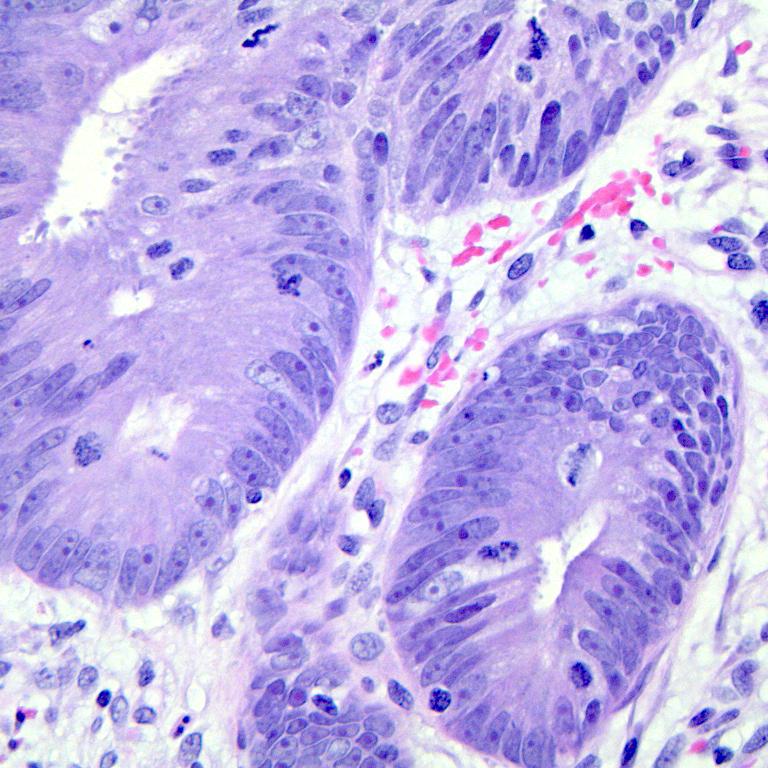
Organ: colon
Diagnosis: adenocarcinomas